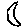
Label: moon